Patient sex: F
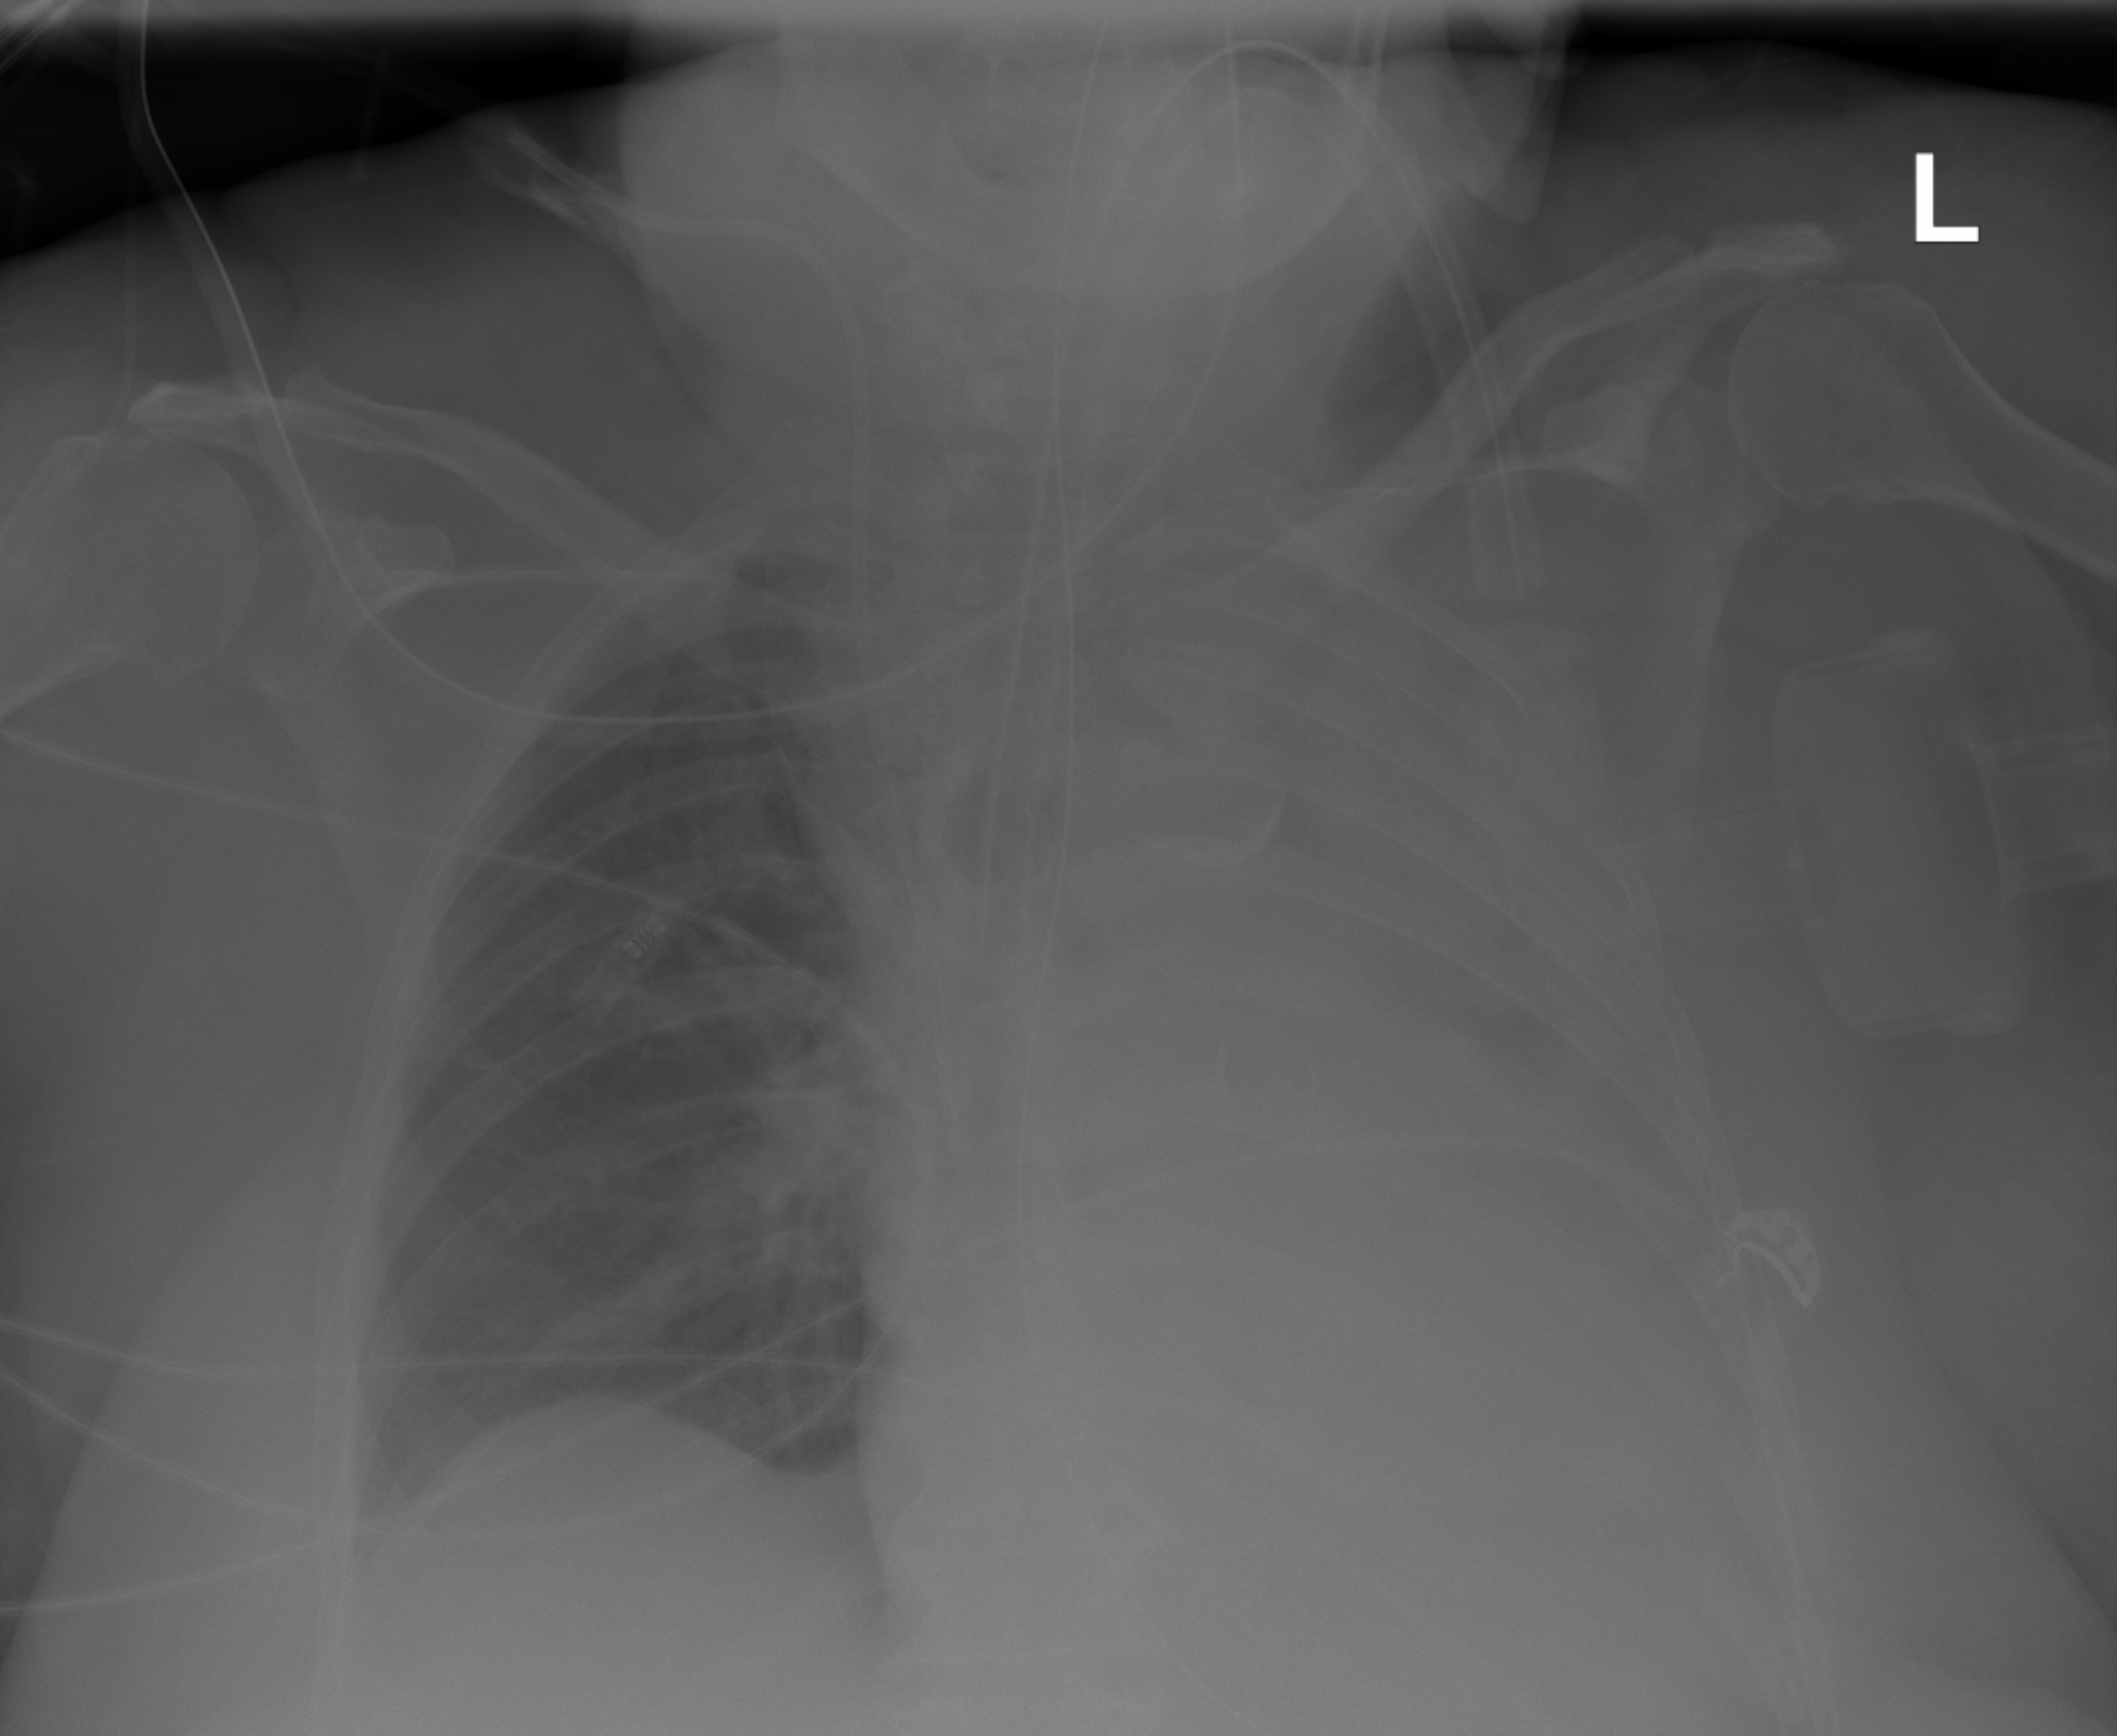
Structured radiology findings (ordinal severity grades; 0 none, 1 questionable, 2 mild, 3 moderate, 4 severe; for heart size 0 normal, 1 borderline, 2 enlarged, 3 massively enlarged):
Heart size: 2
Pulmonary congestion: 0
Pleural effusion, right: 0
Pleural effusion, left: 4
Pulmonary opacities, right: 0
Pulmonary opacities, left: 1
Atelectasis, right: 0
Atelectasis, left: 4